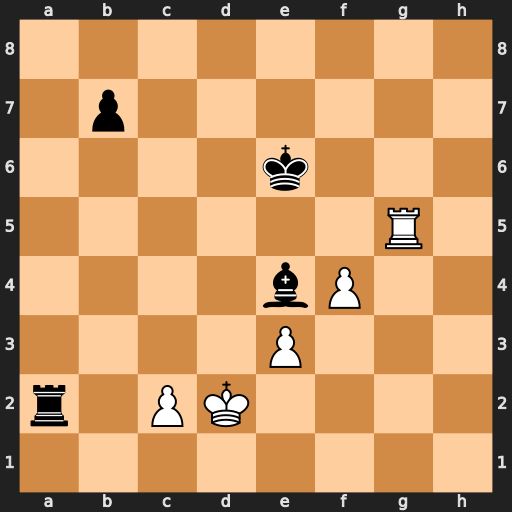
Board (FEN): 8/1p6/4k3/6R1/4bP2/4P3/r1PK4/8
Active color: w
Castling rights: -
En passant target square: -
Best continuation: Re5+ Kf6 Rxe4